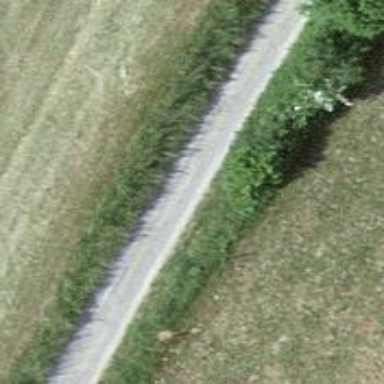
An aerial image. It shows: Service road with unpaved surface.